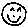
Label: smiley face